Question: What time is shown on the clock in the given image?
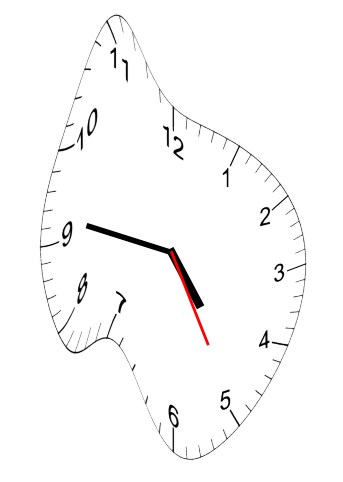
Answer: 04:46:25